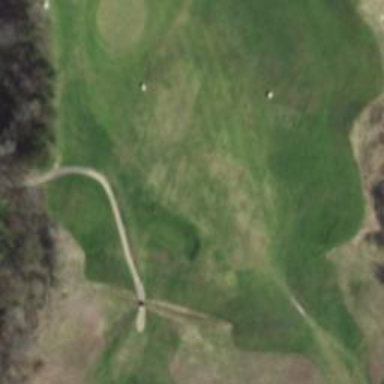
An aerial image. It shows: Golf tee.